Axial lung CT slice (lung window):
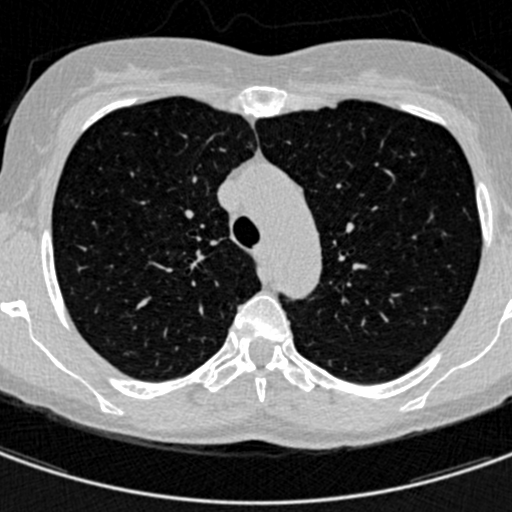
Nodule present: no